Question: I created an 'Image Processing' application through which we can 'edit our images'. We can select Images for editing 'from Phone Gallery or by using Camera' using my application.
I noticed that when we selecting an Image from the gallery and clicking 'Edit application bar menu button' , it shows number of photo editing applications that we can choose to edit our Image. One example is 'Nokia Creative Studio' .

Since my application also 'supports Image Editing' , I wanted to add My application to the list. How we can do that in Windows Phone 8 ? I didn't find anything on this topic.
Please help me.
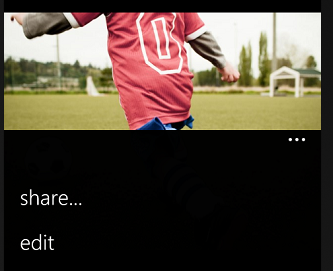
Answer: You need to look at <URL>